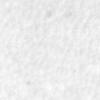
Label: no_change